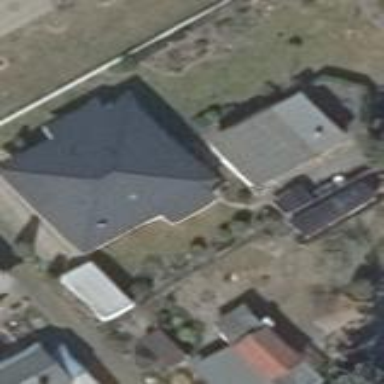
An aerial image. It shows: Detached building with hipped roof shape.